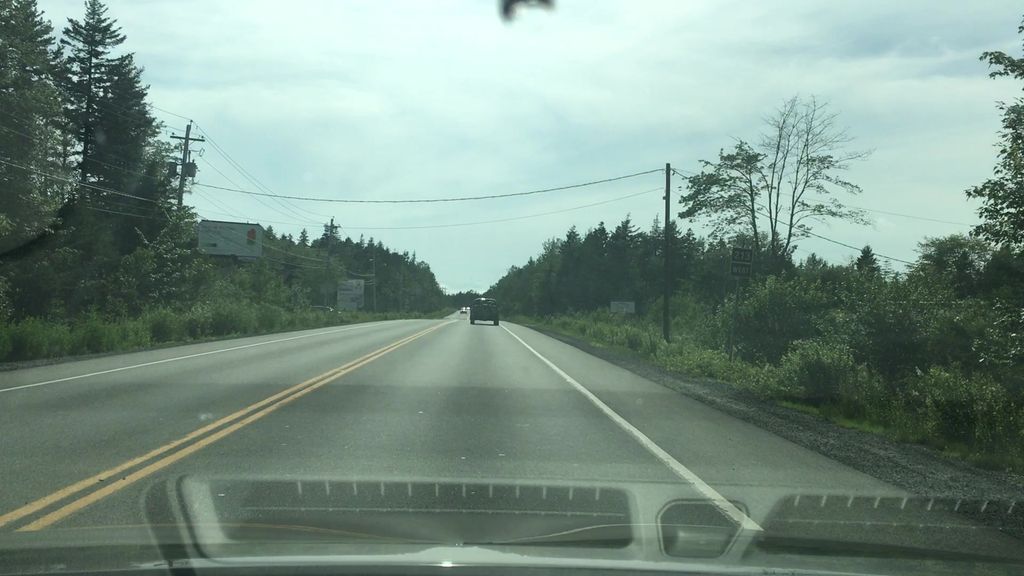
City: halifax